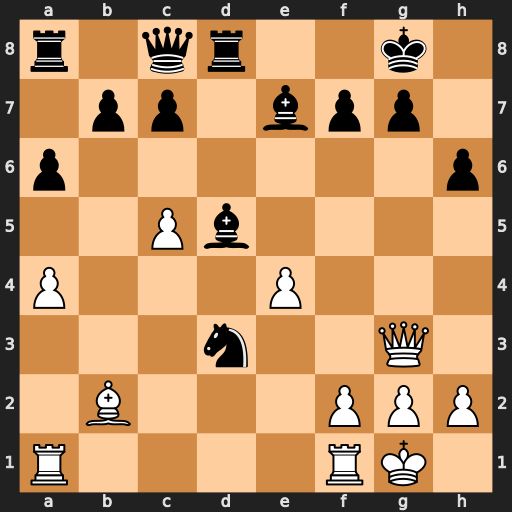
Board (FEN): r1qr2k1/1pp1bpp1/p6p/2Pb4/P3P3/3n2Q1/1B3PPP/R4RK1
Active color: w
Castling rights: -
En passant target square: -
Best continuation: Qxg7#